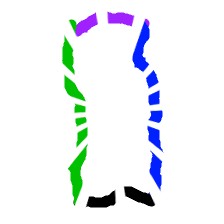
Shape: rectangle